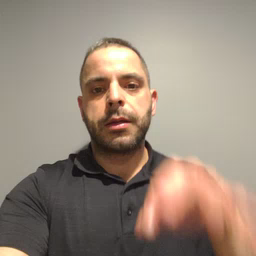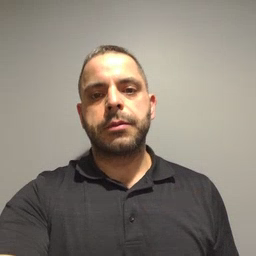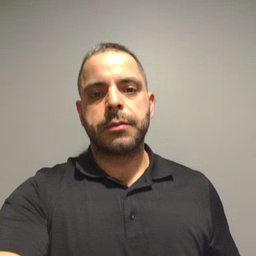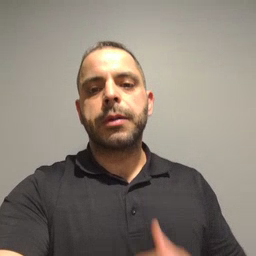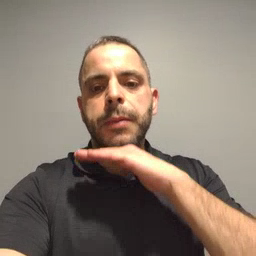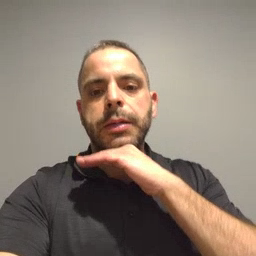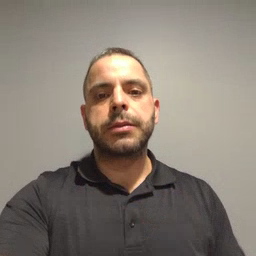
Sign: pig